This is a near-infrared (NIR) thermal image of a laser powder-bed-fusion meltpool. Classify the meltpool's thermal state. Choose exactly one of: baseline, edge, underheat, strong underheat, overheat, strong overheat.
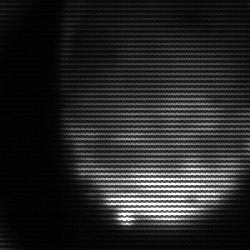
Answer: edge